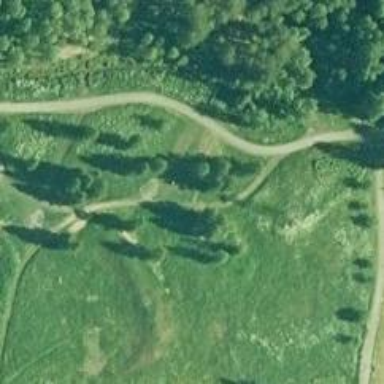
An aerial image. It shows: Disc golf basket.